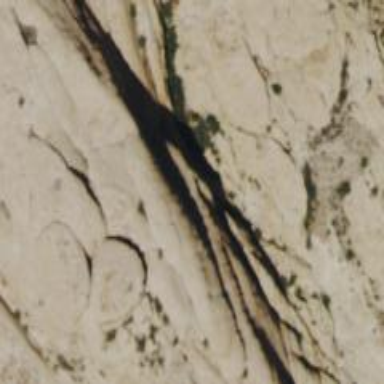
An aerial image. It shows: Climbing crag.